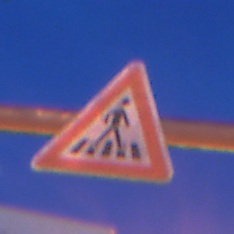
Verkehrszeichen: FussgaengerueberwegLinks
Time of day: Night
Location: Outdoor (Urban)
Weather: PartlyCloudy
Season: NotSpecified
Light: Artificial